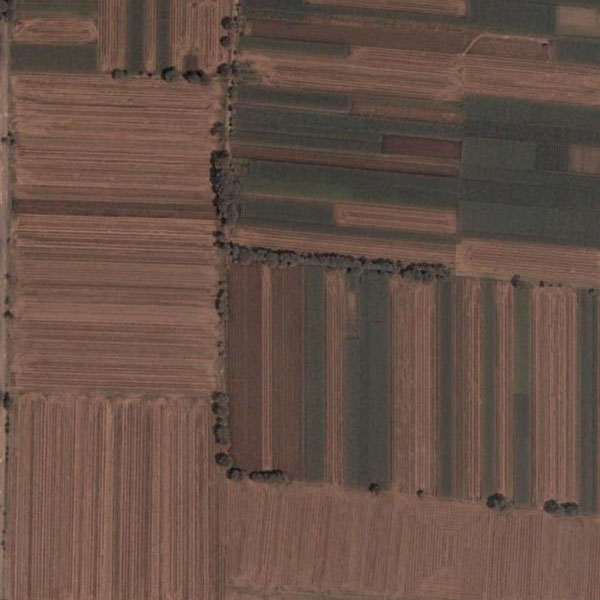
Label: Farmland